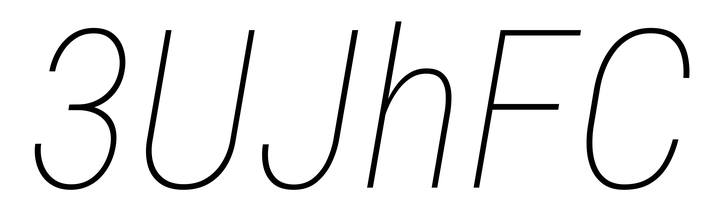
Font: Roboto-Italic_Condensed_Thin_Italic